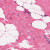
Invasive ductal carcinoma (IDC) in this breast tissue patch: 0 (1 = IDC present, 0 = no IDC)